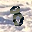
Label: 8